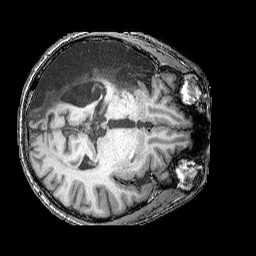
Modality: T1w
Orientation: axial
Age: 43
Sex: male
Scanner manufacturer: siemens
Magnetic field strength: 3 T
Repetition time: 2.25 s
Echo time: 0.00415 s